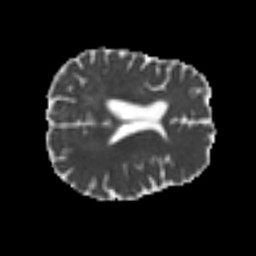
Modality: MD
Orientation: axial
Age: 59
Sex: female
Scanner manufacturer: siemens
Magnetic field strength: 3 T
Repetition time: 4.999 s
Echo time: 0.07946 s